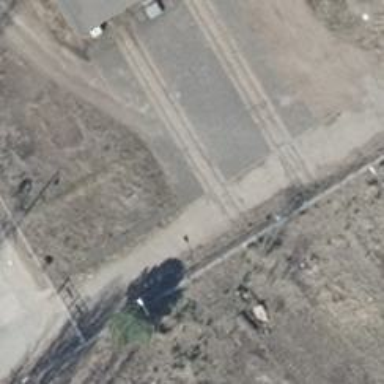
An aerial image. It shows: Abandoned railway yard.